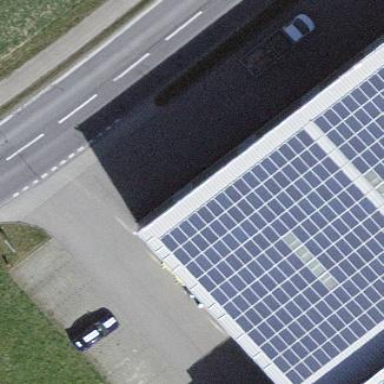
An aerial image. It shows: Solar power generator.